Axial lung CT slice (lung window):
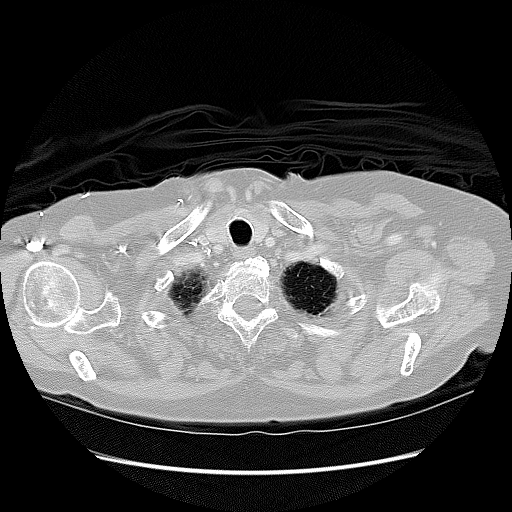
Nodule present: no